Question: Game Rule: Clicking a light toggles itself and its diagonal (upper-left, upper-right, lower-left, lower-right) lights. What is the minimum number of clicks required to turn off all the lights?
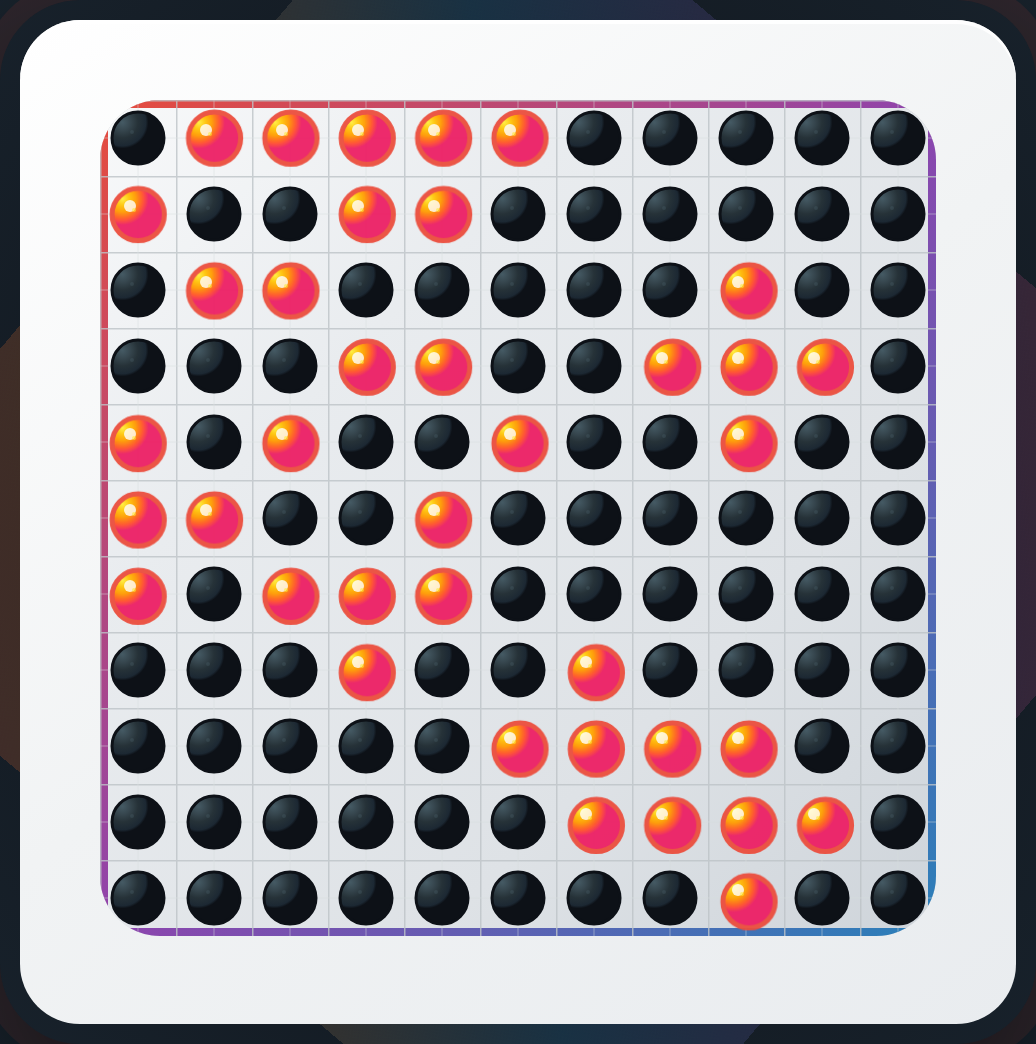
Answer: 10